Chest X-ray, PA view. Patient: 62 years old, sex M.
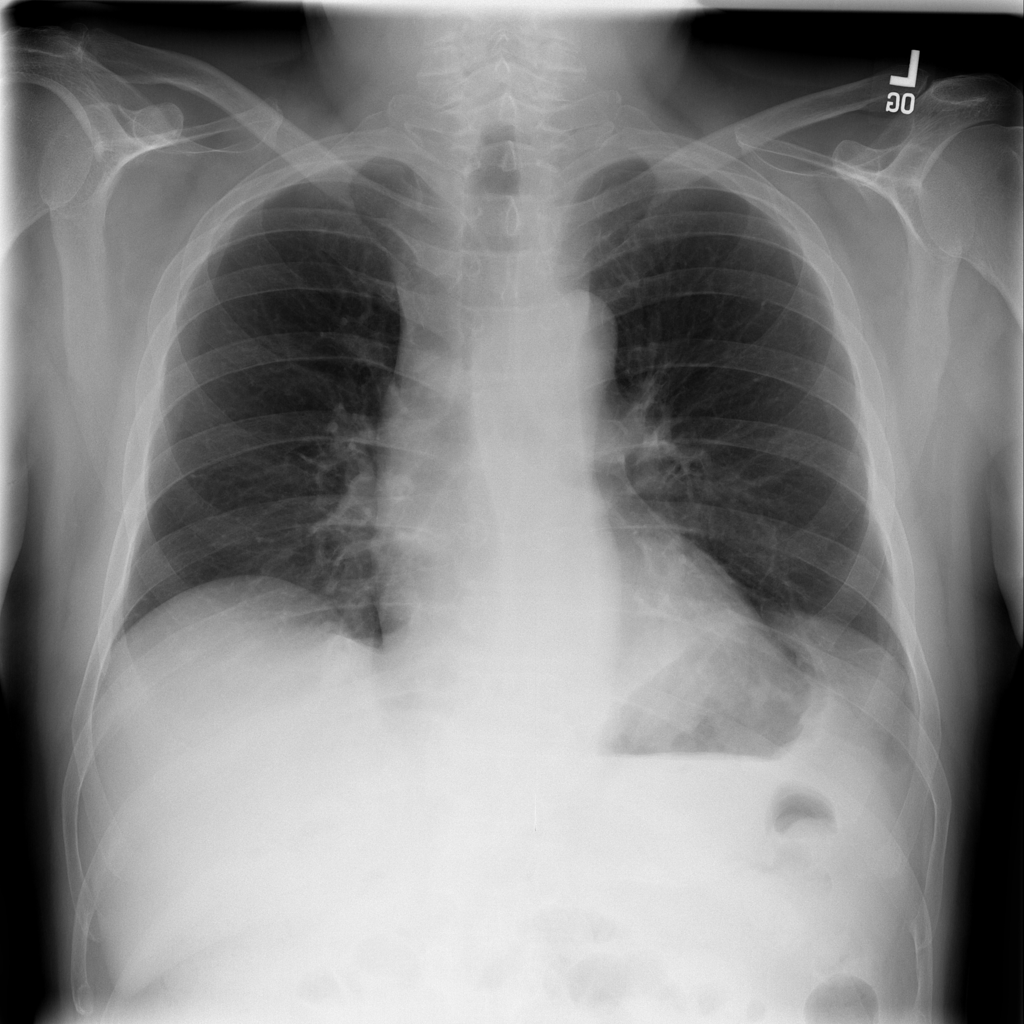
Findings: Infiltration